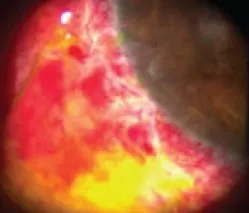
Postoperative slit-lamp photographs. Slit-lamp.
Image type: ophthalmic_imaging (fundus_photograph)